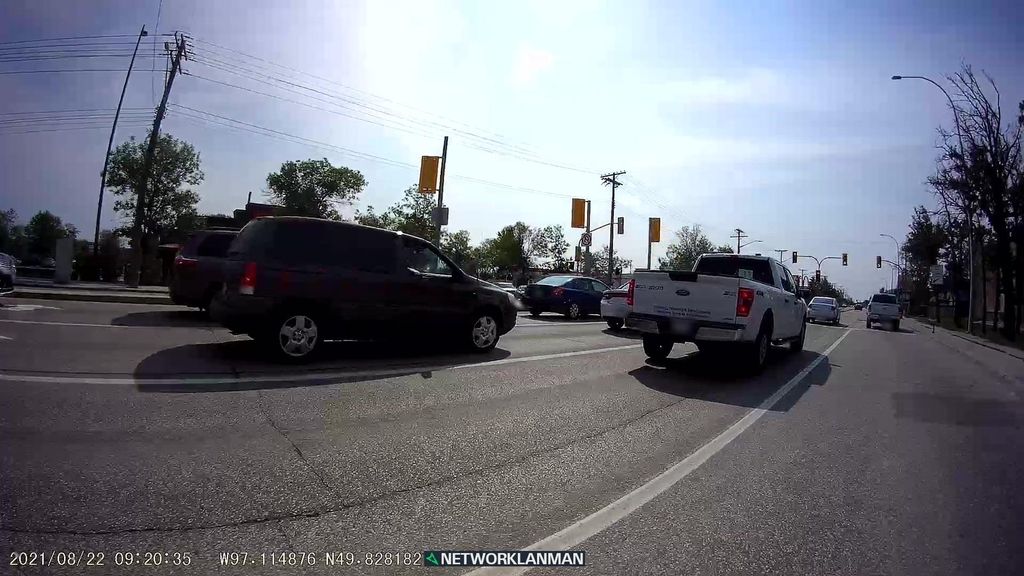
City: winnipeg